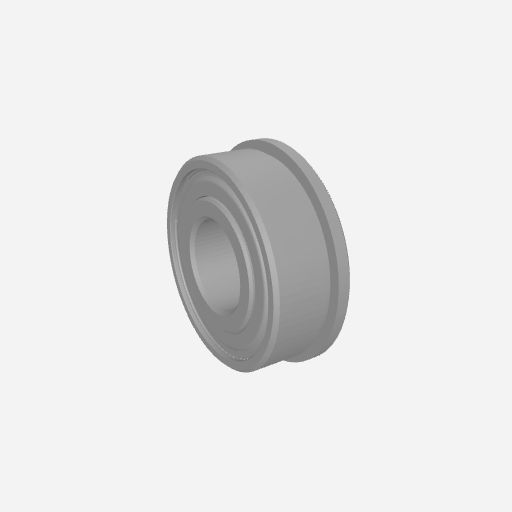
Part: Bearing6ID